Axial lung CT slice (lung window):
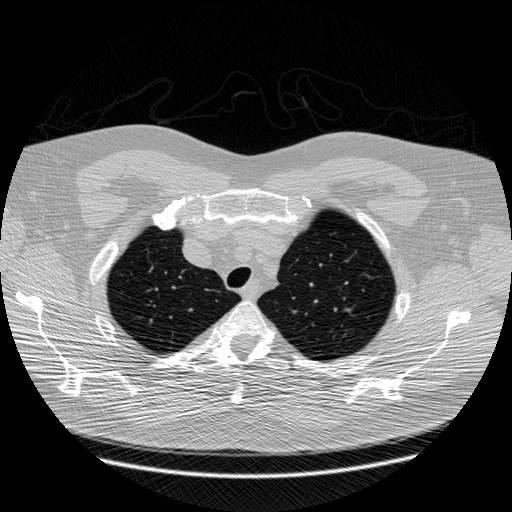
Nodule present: no